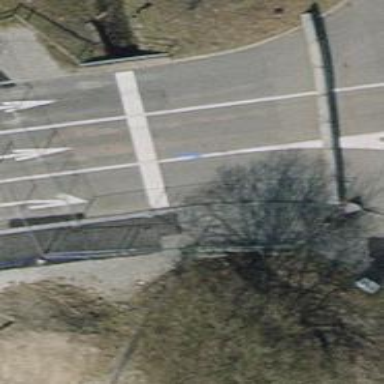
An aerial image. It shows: Asphalt sidewalk along the footway.